Question: Good day!
I'm having a hard time how to change the order table in order confirmation email in woocommerce. See attached image thankyou!

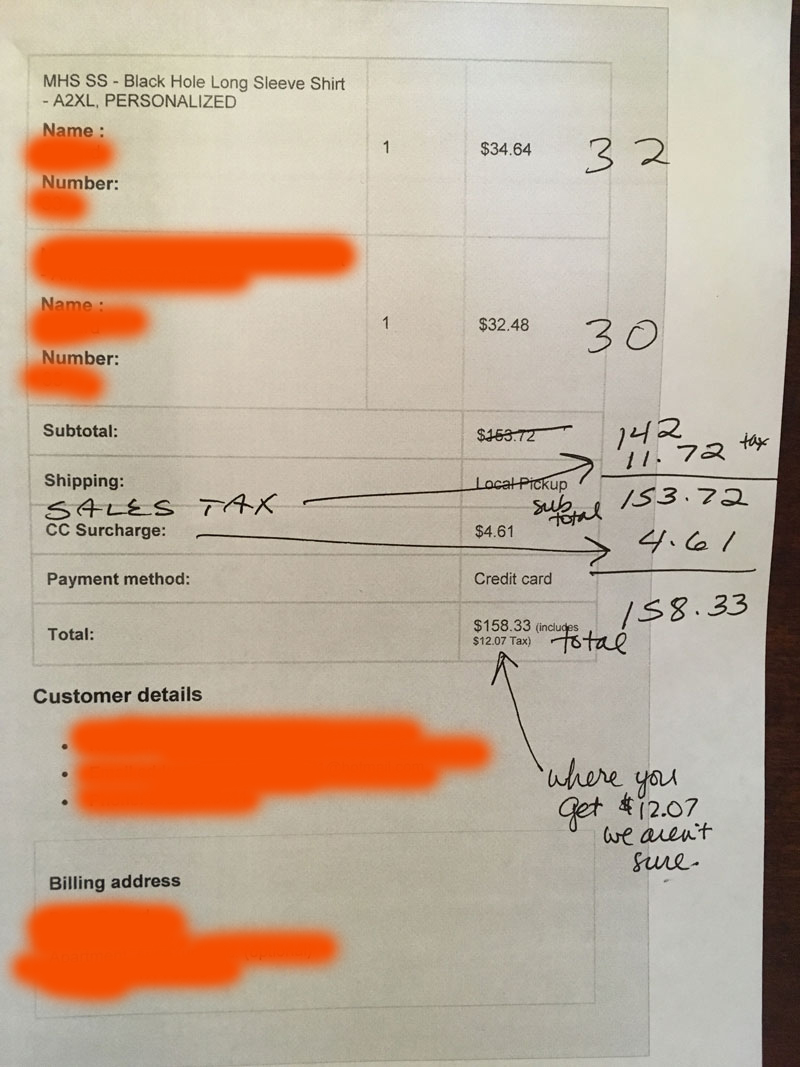
Answer: Well you can edit most of the functionality and text, in the files inside this folder plugins/woocommerce/templates/emails/ To avoid loosing all the changes during a woocommerce update copy those files with that same route path inside ur child theme or Example: yourchild-theme/woocommerce/templates/emails/email-footer.php
The question would be what is it you want to change in the order confirmation.